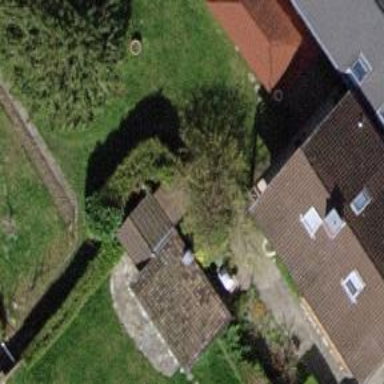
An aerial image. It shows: Shed.